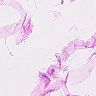
Metastatic tissue present: no